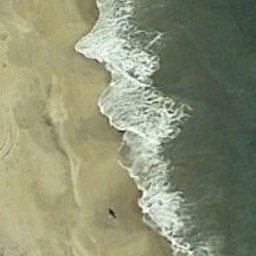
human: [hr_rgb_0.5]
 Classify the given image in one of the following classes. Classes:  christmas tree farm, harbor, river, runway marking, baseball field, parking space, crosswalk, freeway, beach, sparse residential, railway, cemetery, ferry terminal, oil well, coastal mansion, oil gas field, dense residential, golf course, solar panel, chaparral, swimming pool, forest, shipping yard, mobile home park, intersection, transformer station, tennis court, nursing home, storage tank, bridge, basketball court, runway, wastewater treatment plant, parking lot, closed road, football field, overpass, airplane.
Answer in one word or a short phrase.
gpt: beach